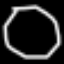
Label: octagon